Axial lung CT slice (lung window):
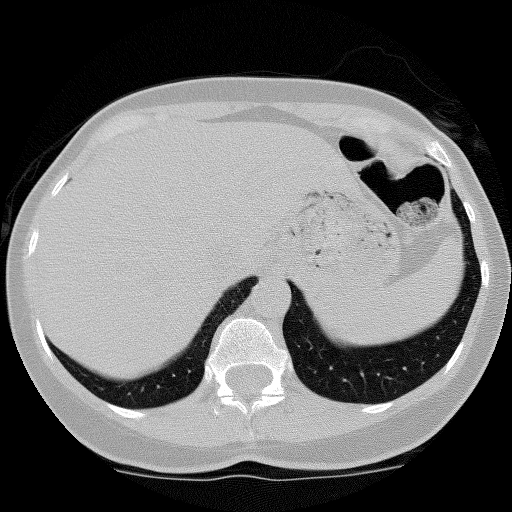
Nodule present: no